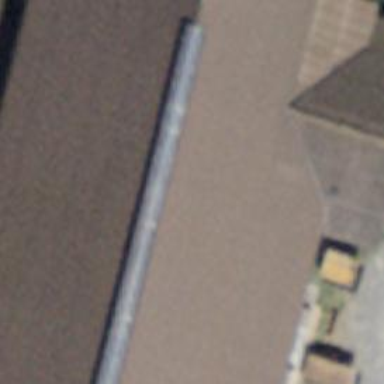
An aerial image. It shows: Rural barn.